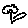
Label: flower